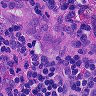
Metastatic tissue present: yes